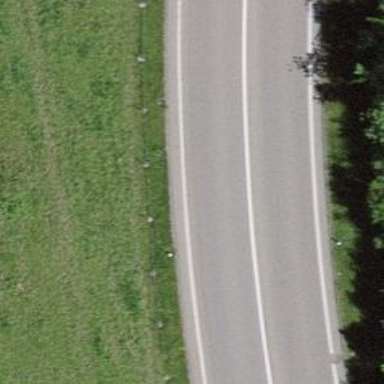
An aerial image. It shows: Asphalt road classified as trunk highway.